Question: I have a grid of equi-spaced points (13*8). I want to plot some specific points in that grid in a different color. The coordinates for those specific points are stored in a different matrix. Can someone please help me out with this?

Here's the code I am using to generate the grid.
'''
ggplot(data=a,aes(x=X,y=Y))+geom_point()
'''
'a' basically contains the coordinates for the points plotted in the grid. Those points are supposed to mimic the locations of a bolt on a plate.
Here's the matrix that contains the coordinates for the points to be highlighted
'''
sigbolts
x.c y.c
[1,] 4 4
[2,] 4 5
[3,] 3 6
[4,] 4 6
[5,] 5 6
[6,] 3 7
[7,] 4 7
[8,] 5 7
[9,] 3 8
[10,] 4 8
[11,] 5 8
[12,] 8 8
[13,] 4 9
[14,] 4 10
[15,] 6 13
'''
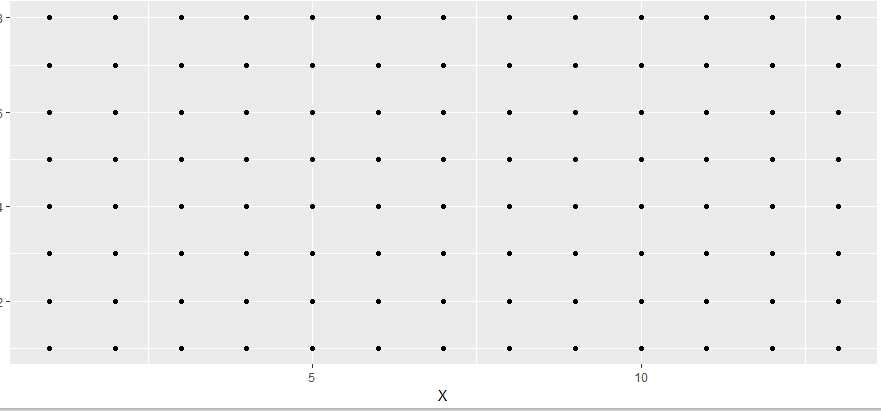
Answer: '''
library(tidyverse)
a = as_data_frame(expand.grid(1:10,1:10))
colnames(a) = c('x', 'y')
sigbolts = data_frame(x.c = c(1,3,5), y.c = c(2,4,2))
sigbolts$indicator = 1
df = left_join(a, sigbolts, by = c('x' = 'x.c', 'y' = 'y.c')) %>%
mutate(indicator = as.factor(ifelse(is.na(indicator), 0, 1)))
ggplot(df, aes(x = x, y = y, color = indicator)) +
geom_point()
'''